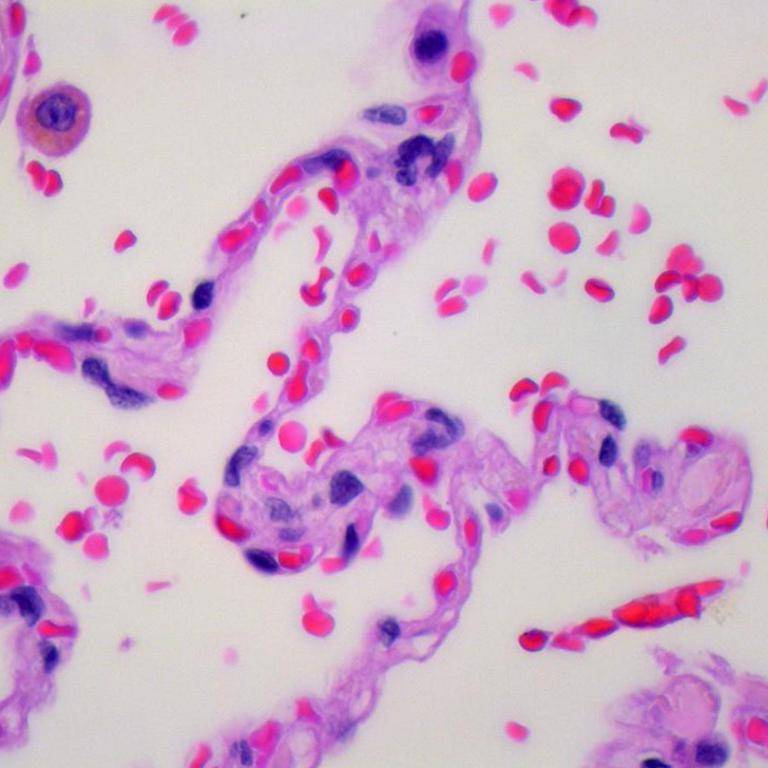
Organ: lung
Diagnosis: benign